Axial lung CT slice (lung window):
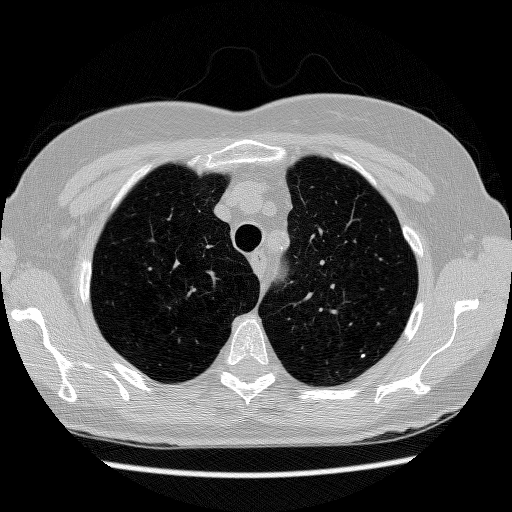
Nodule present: no